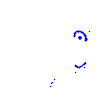
Particle: proton